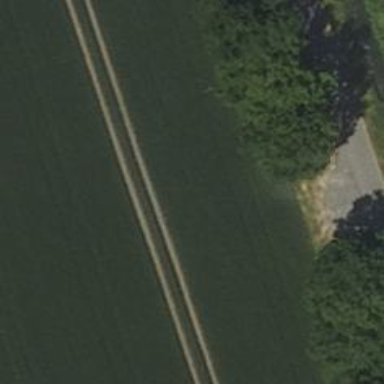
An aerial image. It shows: Asphalt driveway used as service road.